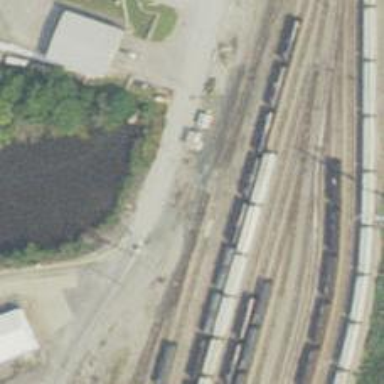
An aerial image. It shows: Railway siding for service.